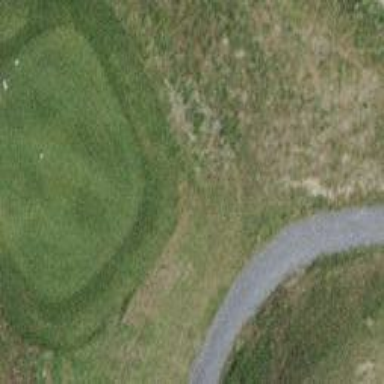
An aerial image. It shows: Golf tee.